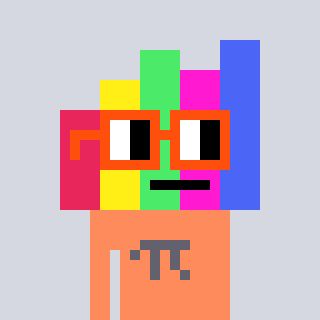
a pixel art character with square orange glasses, a bar chart-shaped head and a peachy-colored body on a cool background